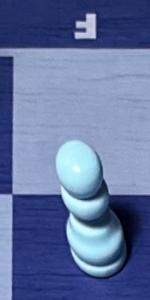
Label: Pawn_White